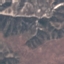
Land use / land cover: HerbaceousVegetation